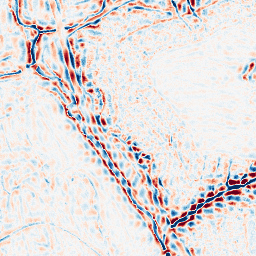
Category: wavelet
Decomposition family: wavelet_dwt
Decomposition parameters: wavelet: db8
level: 3
Upsampling method: sinc_blackman
Upsampling parameters: scale: 2
kernel_size: 16
Upsampling scale: 2